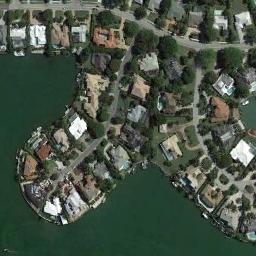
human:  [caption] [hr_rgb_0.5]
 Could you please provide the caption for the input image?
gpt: There are many roads and densely arranged houses and trees of different shapes and shapes in the island-like settlements surrounded by the lake .

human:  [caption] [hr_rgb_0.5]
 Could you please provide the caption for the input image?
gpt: The houses in the residential area are different in size and color .

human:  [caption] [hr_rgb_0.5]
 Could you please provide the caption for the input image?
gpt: The dense residential is next to the water .

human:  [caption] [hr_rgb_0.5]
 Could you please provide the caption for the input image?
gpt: A dense residential area with lots of trees and houses arranged neatly is surrounded by dark green water .

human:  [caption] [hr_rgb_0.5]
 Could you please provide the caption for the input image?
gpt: There are many buildings near the lake on dense residential area .